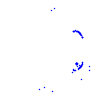
Particle: kaon